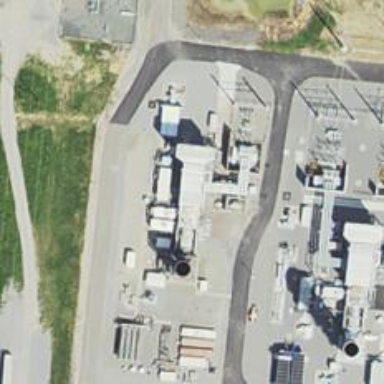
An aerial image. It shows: Gas-powered generator. It is gas turbine type generator.